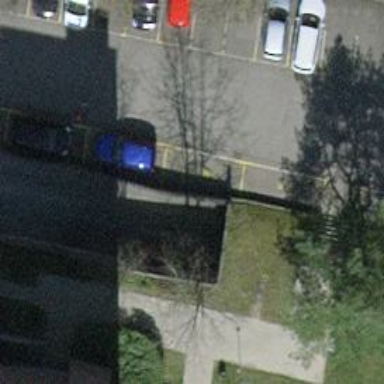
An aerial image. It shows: Parking entrance.